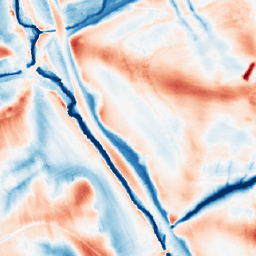
Category: edge_preserving
Decomposition family: guided
Decomposition parameters: radius: 16
eps: 0.001
Upsampling method: area
Upsampling parameters: scale: 2
Upsampling scale: 2